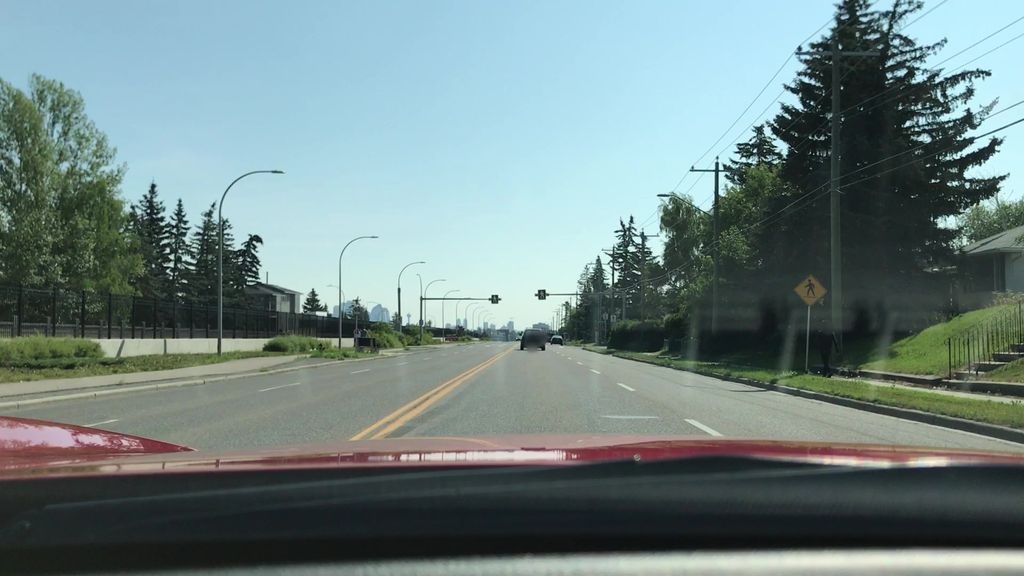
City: calgary